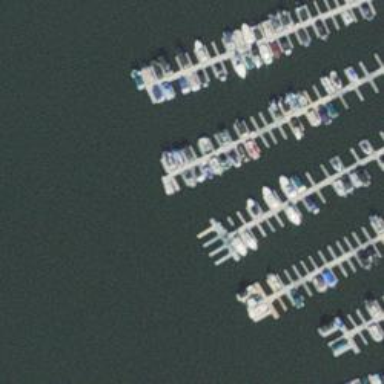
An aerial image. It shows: Man-made pier.